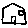
Label: house